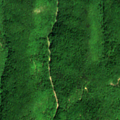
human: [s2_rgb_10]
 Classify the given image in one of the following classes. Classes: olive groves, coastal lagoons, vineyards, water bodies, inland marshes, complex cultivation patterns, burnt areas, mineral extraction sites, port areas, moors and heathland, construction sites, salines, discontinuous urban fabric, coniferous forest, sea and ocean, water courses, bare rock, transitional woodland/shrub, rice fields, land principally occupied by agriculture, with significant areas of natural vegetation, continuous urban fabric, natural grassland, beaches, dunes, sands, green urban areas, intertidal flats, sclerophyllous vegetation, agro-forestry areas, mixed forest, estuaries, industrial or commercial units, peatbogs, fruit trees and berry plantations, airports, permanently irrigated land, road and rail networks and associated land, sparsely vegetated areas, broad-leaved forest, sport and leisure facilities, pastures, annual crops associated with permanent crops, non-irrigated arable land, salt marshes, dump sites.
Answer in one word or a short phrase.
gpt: broad-leaved forest